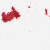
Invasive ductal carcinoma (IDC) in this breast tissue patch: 0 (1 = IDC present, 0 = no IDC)